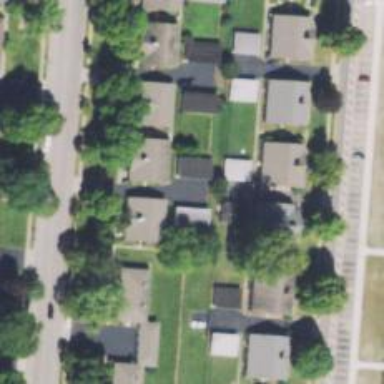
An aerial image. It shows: Residential driveway used as service road.